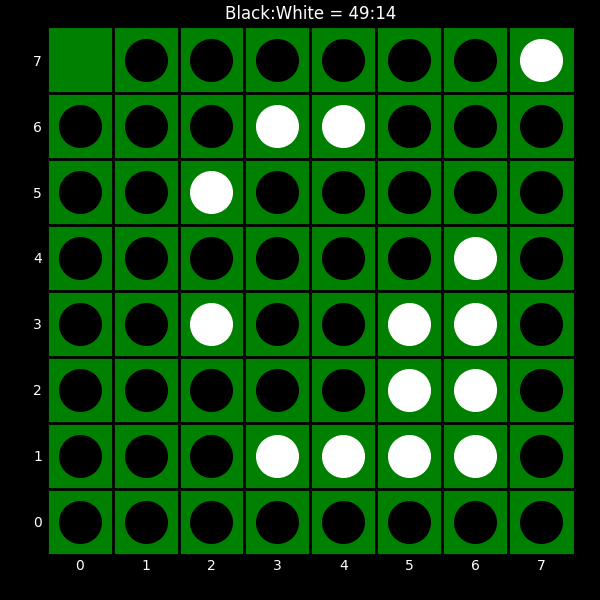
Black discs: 49
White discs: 14